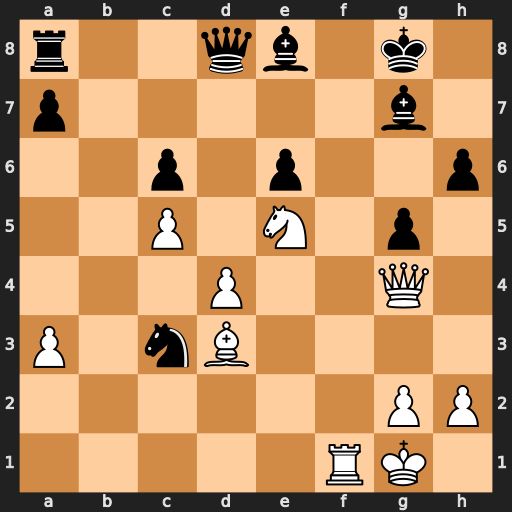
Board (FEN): r2qb1k1/p5b1/2p1p2p/2P1N1p1/3P2Q1/P1nB4/6PP/5RK1
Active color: w
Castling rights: -
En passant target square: -
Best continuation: Qxe6+ Kh8 Qf5